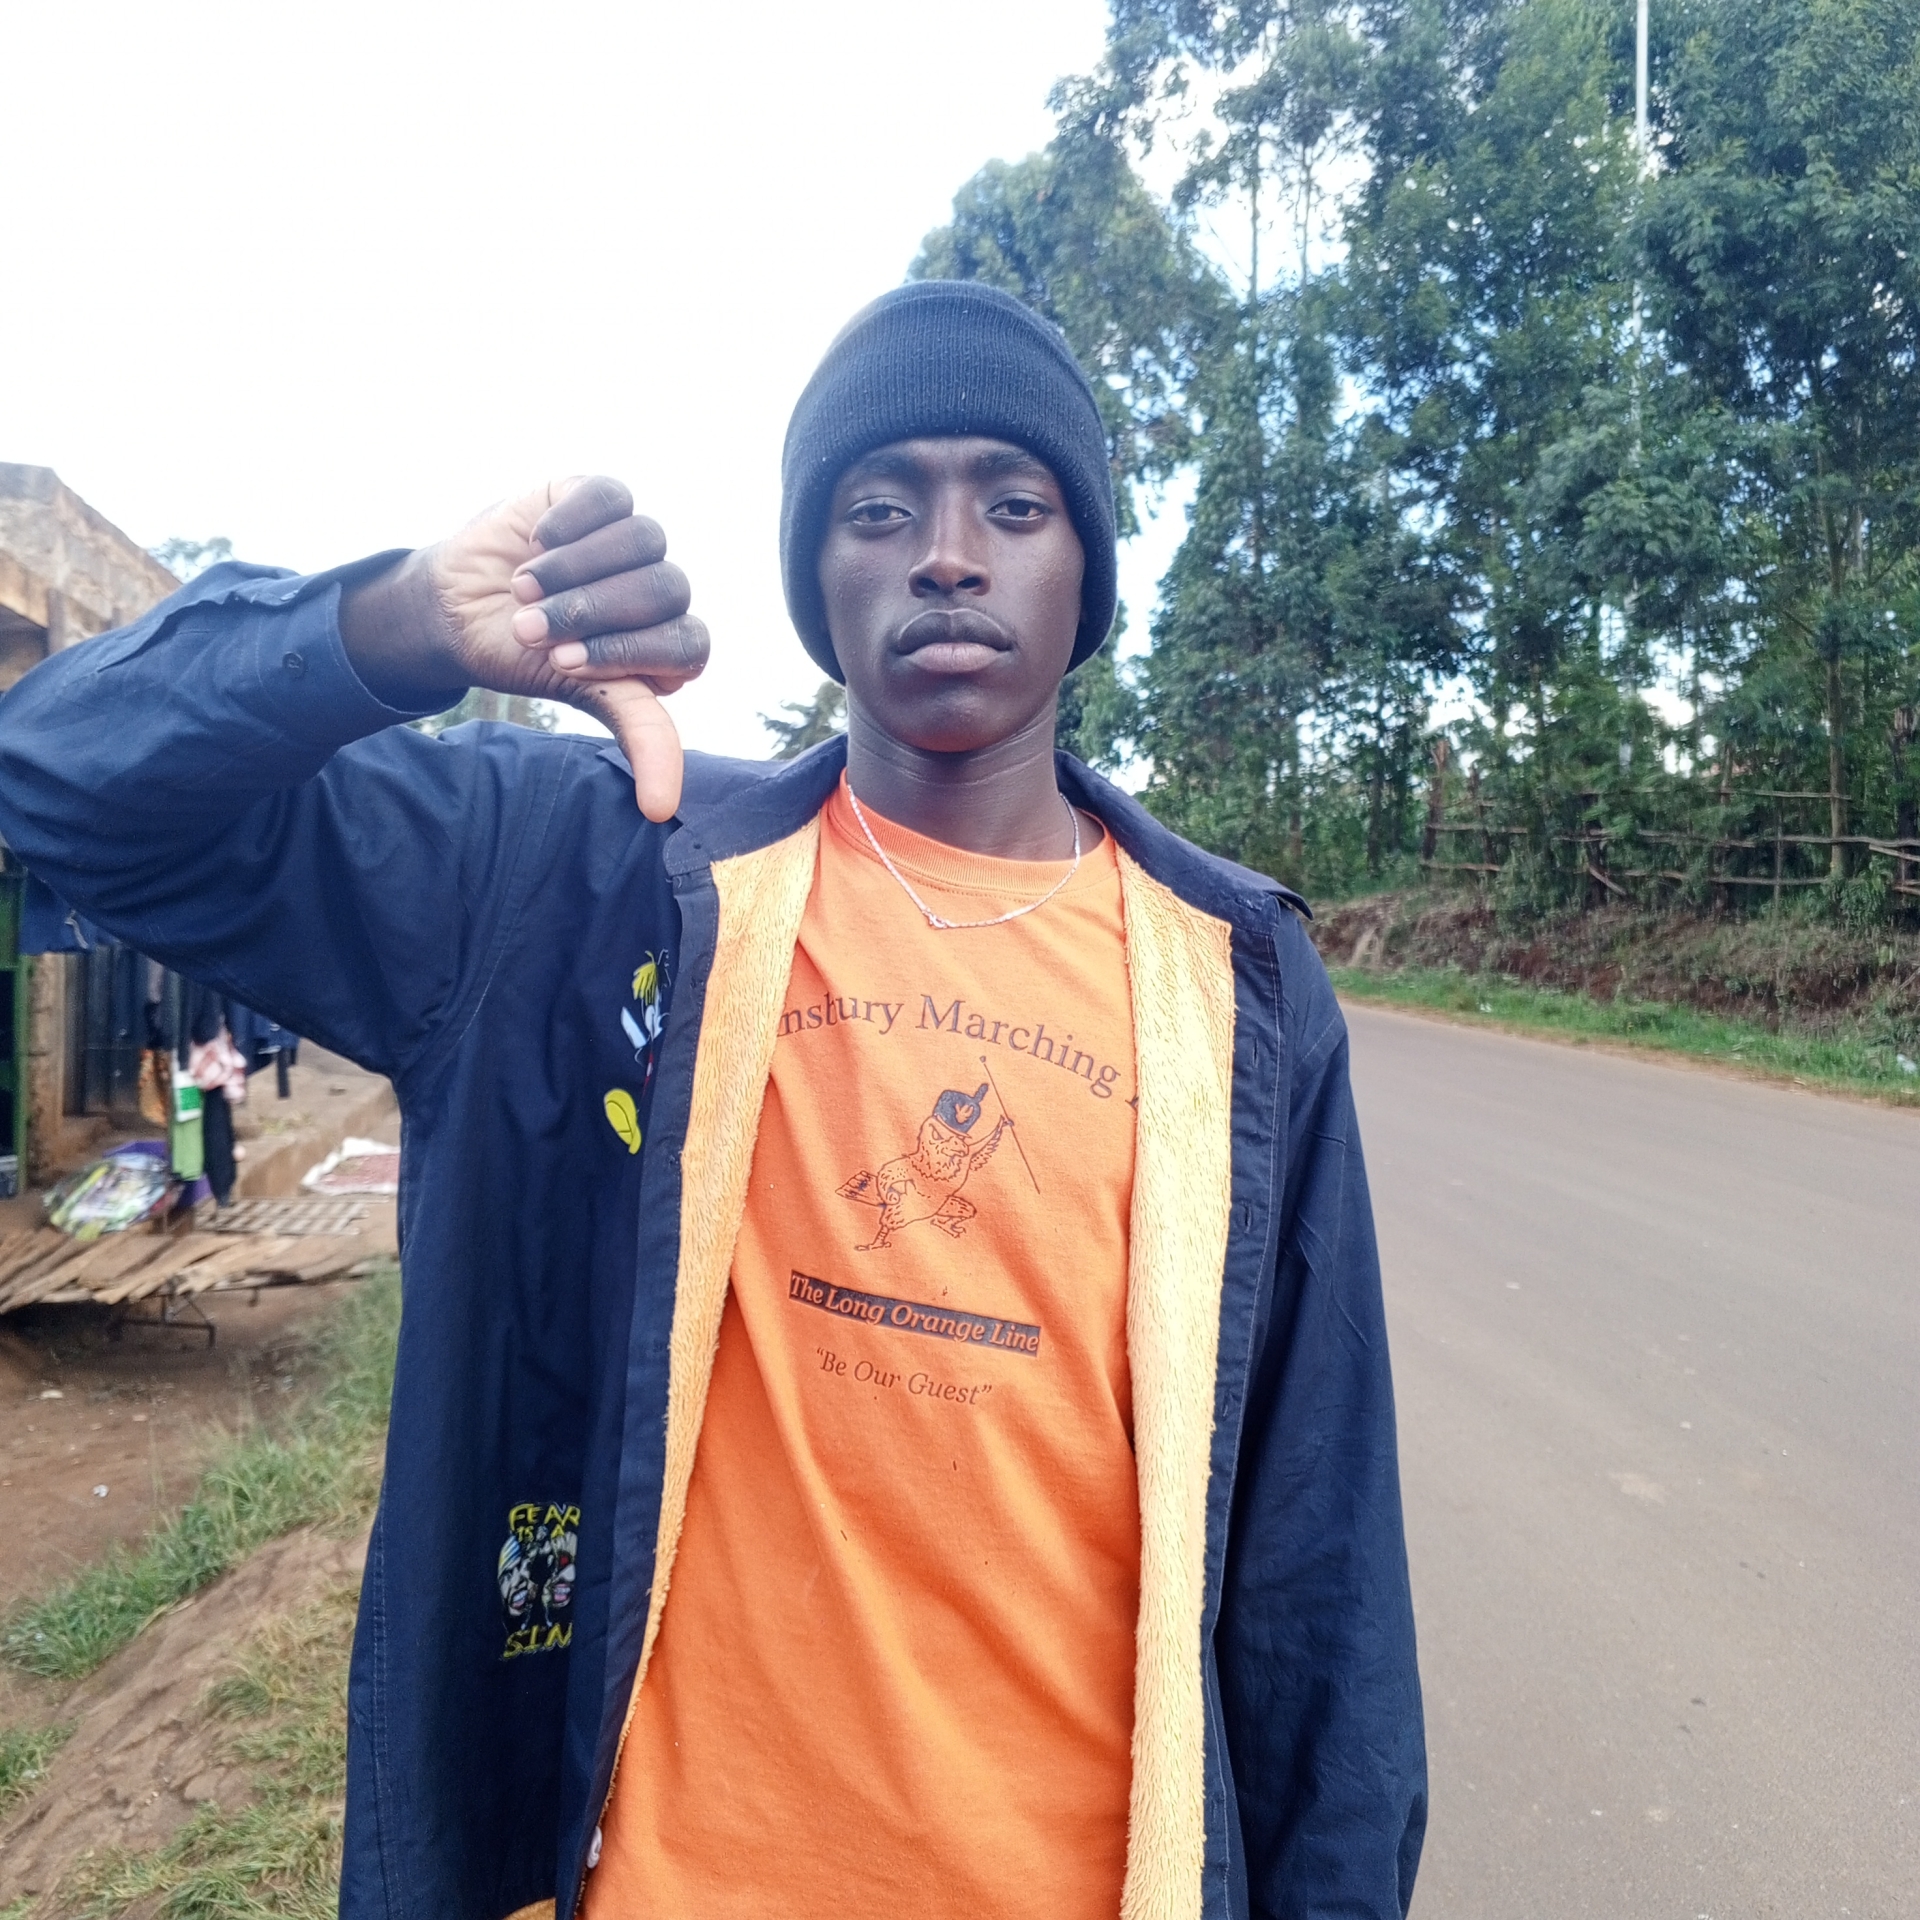
Label: clear